Field crop: maize
Growth stage: 2
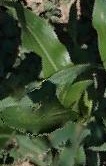
Species: maize